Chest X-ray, PA view. Patient: 70 years old, sex M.
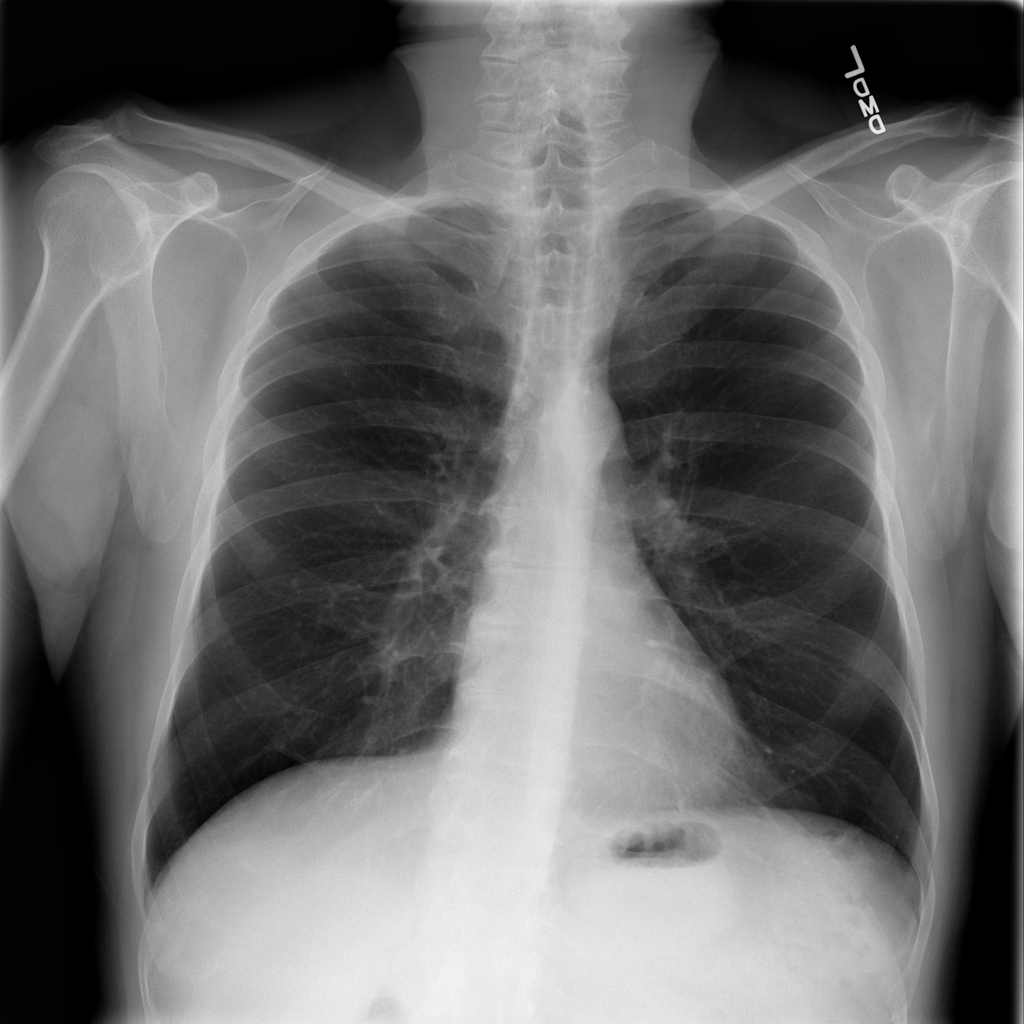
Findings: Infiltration